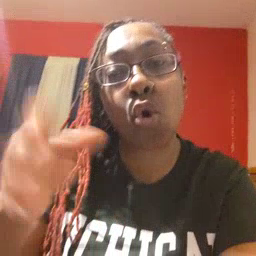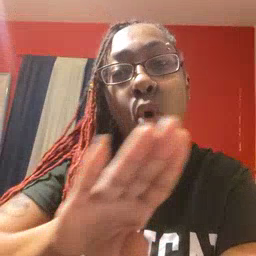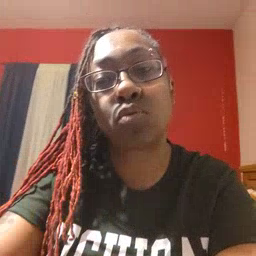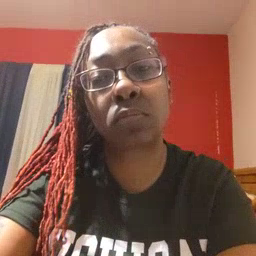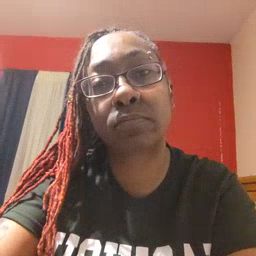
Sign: close